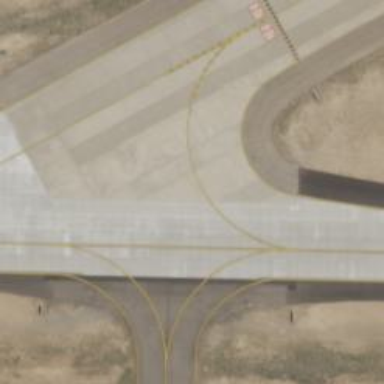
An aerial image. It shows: View of taxiway at the airport.